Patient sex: F
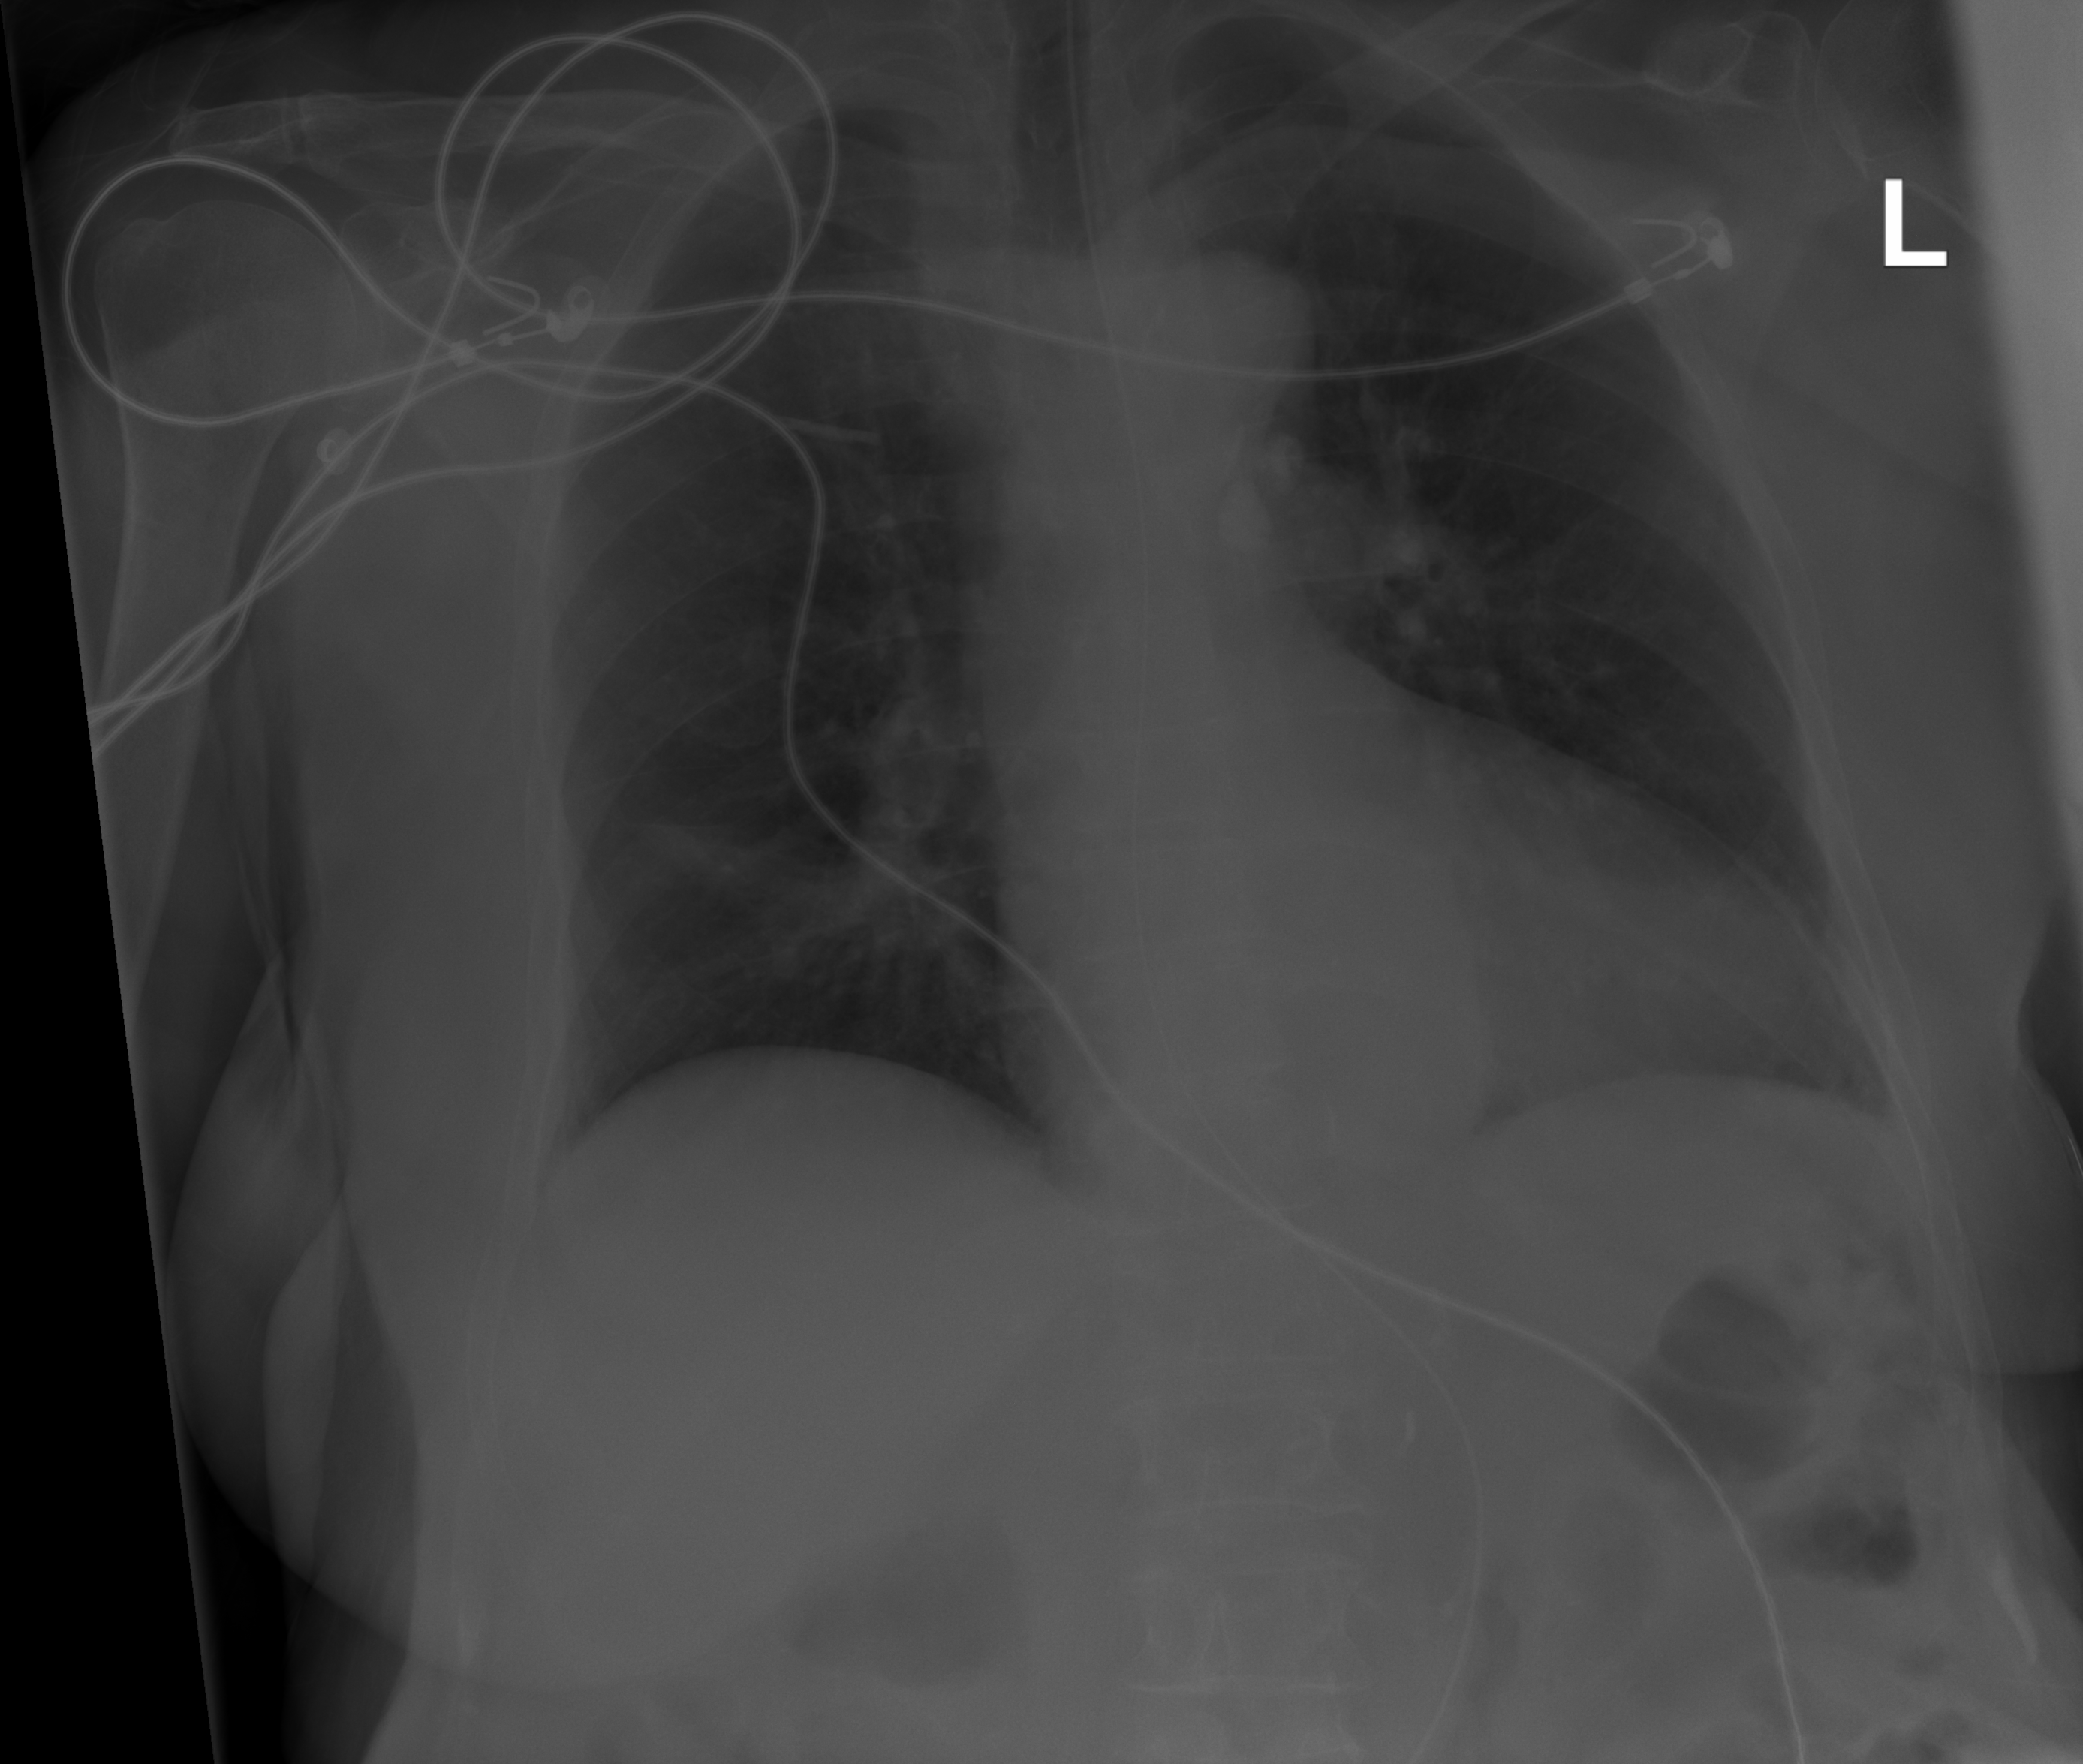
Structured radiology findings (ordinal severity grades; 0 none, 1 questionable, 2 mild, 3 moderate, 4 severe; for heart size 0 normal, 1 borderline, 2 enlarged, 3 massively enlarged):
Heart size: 2
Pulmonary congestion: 1
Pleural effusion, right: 0
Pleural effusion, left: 0
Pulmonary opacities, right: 0
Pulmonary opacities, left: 0
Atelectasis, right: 1
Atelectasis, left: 0